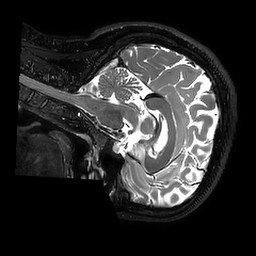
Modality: T2w
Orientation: sagittal
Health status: ill
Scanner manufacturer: philips
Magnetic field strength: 3 T
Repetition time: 2.5 s
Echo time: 0.331 s